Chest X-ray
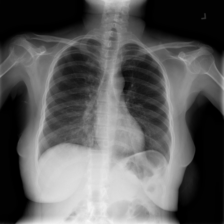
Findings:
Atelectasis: negative
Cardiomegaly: negative
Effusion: negative
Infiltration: negative
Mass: negative
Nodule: negative
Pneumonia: negative
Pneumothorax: negative
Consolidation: negative
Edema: negative
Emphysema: negative
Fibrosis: negative
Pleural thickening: negative
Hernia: negative